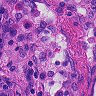
Metastatic tissue present: no